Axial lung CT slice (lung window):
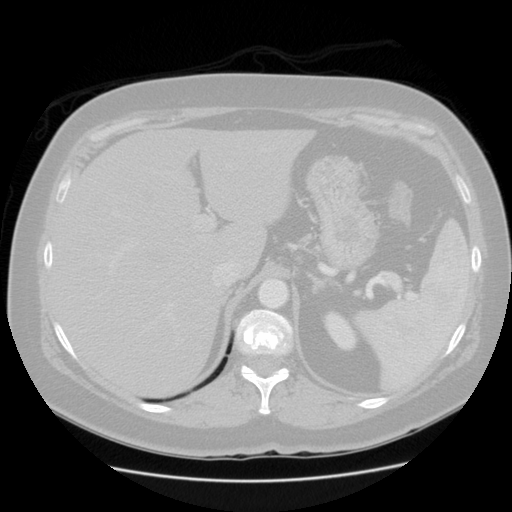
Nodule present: no